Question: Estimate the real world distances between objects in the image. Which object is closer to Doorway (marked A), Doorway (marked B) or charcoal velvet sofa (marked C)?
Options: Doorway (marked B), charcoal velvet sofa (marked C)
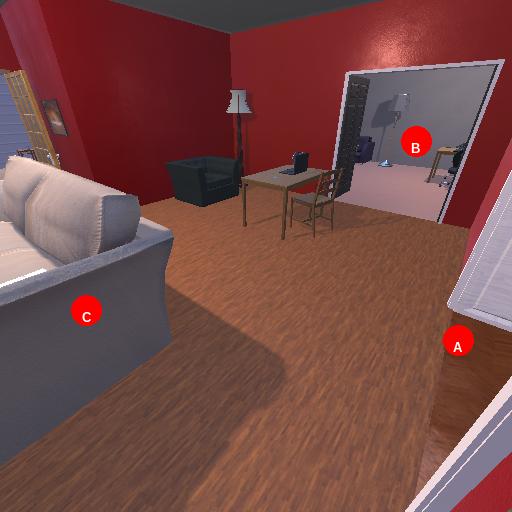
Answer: Doorway (marked B)